Question: I am porting my lwuit app to <URL>
However, my forms are not getting painted correctly in the emulator . Why is this happening?
For example, below you can see a straight black line cutting through the letters. How to prevent this?

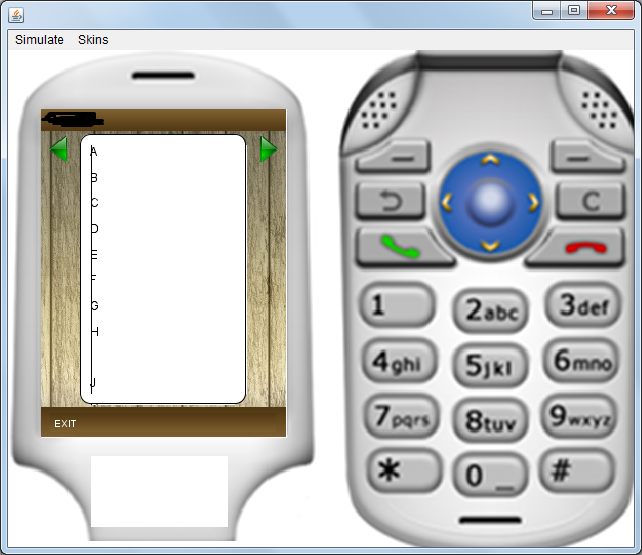
Answer: Select zoom 100% in the skin to avoid painting artifacts and do not resize the skin.